Question: I am messing around in Unity and wanted to make a mechanic where a box would touch another object and then that object would follow the Player.
I have Cube set up like this:
And a Sphere with a Box Collider with same options.
My Player script is thus:
'''
public class Player : MonoBehaviour {
public float speed = 0.0f;
public float moveX = 0.0f;
public float moveY = 0.0f;
public GameObject player;
public GameObject obj;
//public float force = 0.0f;
private bool collided = false;
// Use this for initialization
void Start () {
player = GameObject.FindWithTag ("Player");
}
// Update is called once per frame
void FixedUpdate () {
moveX = Input.GetAxis ("Horizontal");
moveY = Input.GetAxis ("Vertical");
player.GetComponent<Rigidbody> ().velocity = new Vector2 (moveX * speed, moveY * speed);
}
void OnCollisionEnter (Collision col) {
if (col.gameObject == obj) {
collided = true;
}
}
void OnCollisionExit (Collision col) {
if (col.gameObject == obj) {
collided = false;
}
}
void Update () {
if(collided) {
obj.transform.position = (player.transform.position - obj.transform.position)*speed;
}
}
}
'''
What have I yet to do? Hoping someone can nudge me in the right direction.
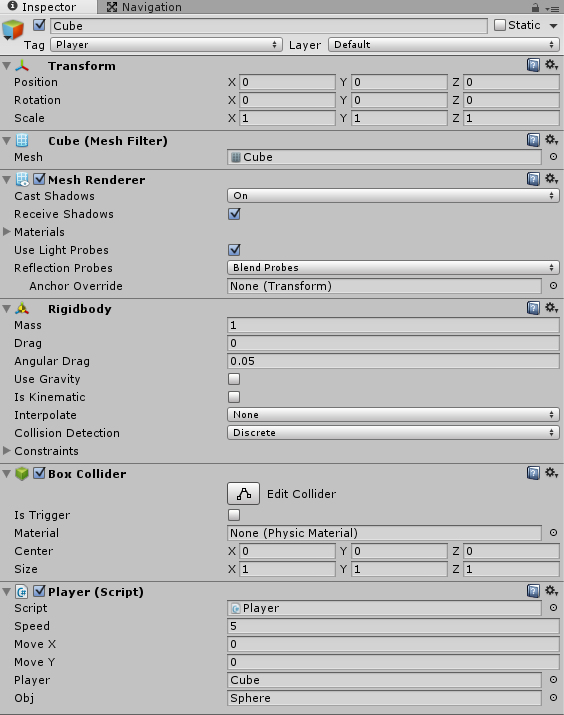
Answer: I will provide you two scripts.
1st Script is FollowTarget. This will follow your target forcely.
2nd Script is SmoothFollow which will follow your target in a smooth movement.
# FollowTarget.cs
'''
using System;
using UnityEngine;
public class FollowTarget : MonoBehaviour
{
public Transform target;
public Vector3 offset = new Vector3(0f, 7.5f, 0f);
private void LateUpdate()
{
transform.position = target.position + offset;
}
}
'''
# SmoothFollow.cs
'''
using UnityEngine;
public class SmoothFollow : MonoBehaviour
{
// The target we are following
[SerializeField]
private Transform target;
// The distance in the x-z plane to the target
[SerializeField]
private float distance = 10.0f;
// the height we want the camera to be above the target
[SerializeField]
private float height = 5.0f;
[SerializeField]
private float rotationDamping;
[SerializeField]
private float heightDamping;
// Use this for initialization
void Start() { }
// Update is called once per frame
void LateUpdate()
{
// Early out if we don't have a target
if (!target)
return;
// Calculate the current rotation angles
var wantedRotationAngle = target.eulerAngles.y;
var wantedHeight = target.position.y + height;
var currentRotationAngle = transform.eulerAngles.y;
var currentHeight = transform.position.y;
// Damp the rotation around the y-axis
currentRotationAngle = Mathf.LerpAngle(currentRotationAngle, wantedRotationAngle, rotationDamping * Time.deltaTime);
// Damp the height
currentHeight = Mathf.Lerp(currentHeight, wantedHeight, heightDamping * Time.deltaTime);
// Convert the angle into a rotation
var currentRotation = Quaternion.Euler(0, currentRotationAngle, 0);
// Set the position of the camera on the x-z plane to:
// distance meters behind the target
transform.position = target.position;
transform.position -= currentRotation * Vector3.forward * distance;
// Set the height of the camera
transform.position = new Vector3(transform.position.x ,currentHeight , transform.position.z);
// Always look at the target
transform.LookAt(target);
}
}
'''
Just choose one of them and then attach it to the gameObject. Like another box that is suppose to follow.
Remove your Update() function in your script as you don't need it anymore.
Also Remove your OnCollisionExit()
'''
void OnCollisionEnter (Collision col) {
if (col.gameObject == obj) {
// If you choose to use SmoothFollow Uncomment this.
//col.GetComponent<SmoothFollow>().target = this.transform;
// If you choose to use FollowTarget Uncomment this
//col.GetComponent<FollowTarget>().target = this.transform;
}
}
'''